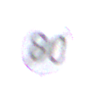
Verkehrszeichen: EndeGeschwindigkeit80
Umgebung: Outdoor, Nature
Tageszeit: MorningAfternoon
Wetter: PartlyCloudy
Licht: Natural
Jahreszeit: NotSpecified
Kontrast: MediumContrast